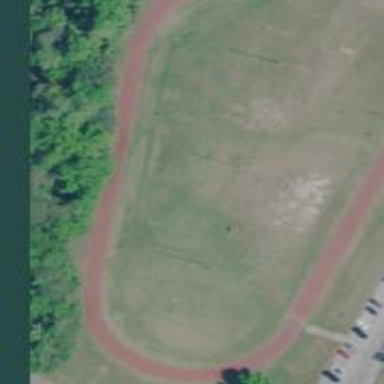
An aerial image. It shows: Track located within leisure land area.